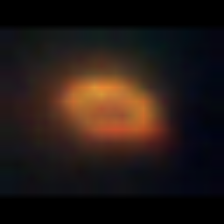
Taxon: Unknown_phyto
Group: Unknown